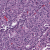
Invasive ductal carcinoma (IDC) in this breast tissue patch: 1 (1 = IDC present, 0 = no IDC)